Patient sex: M
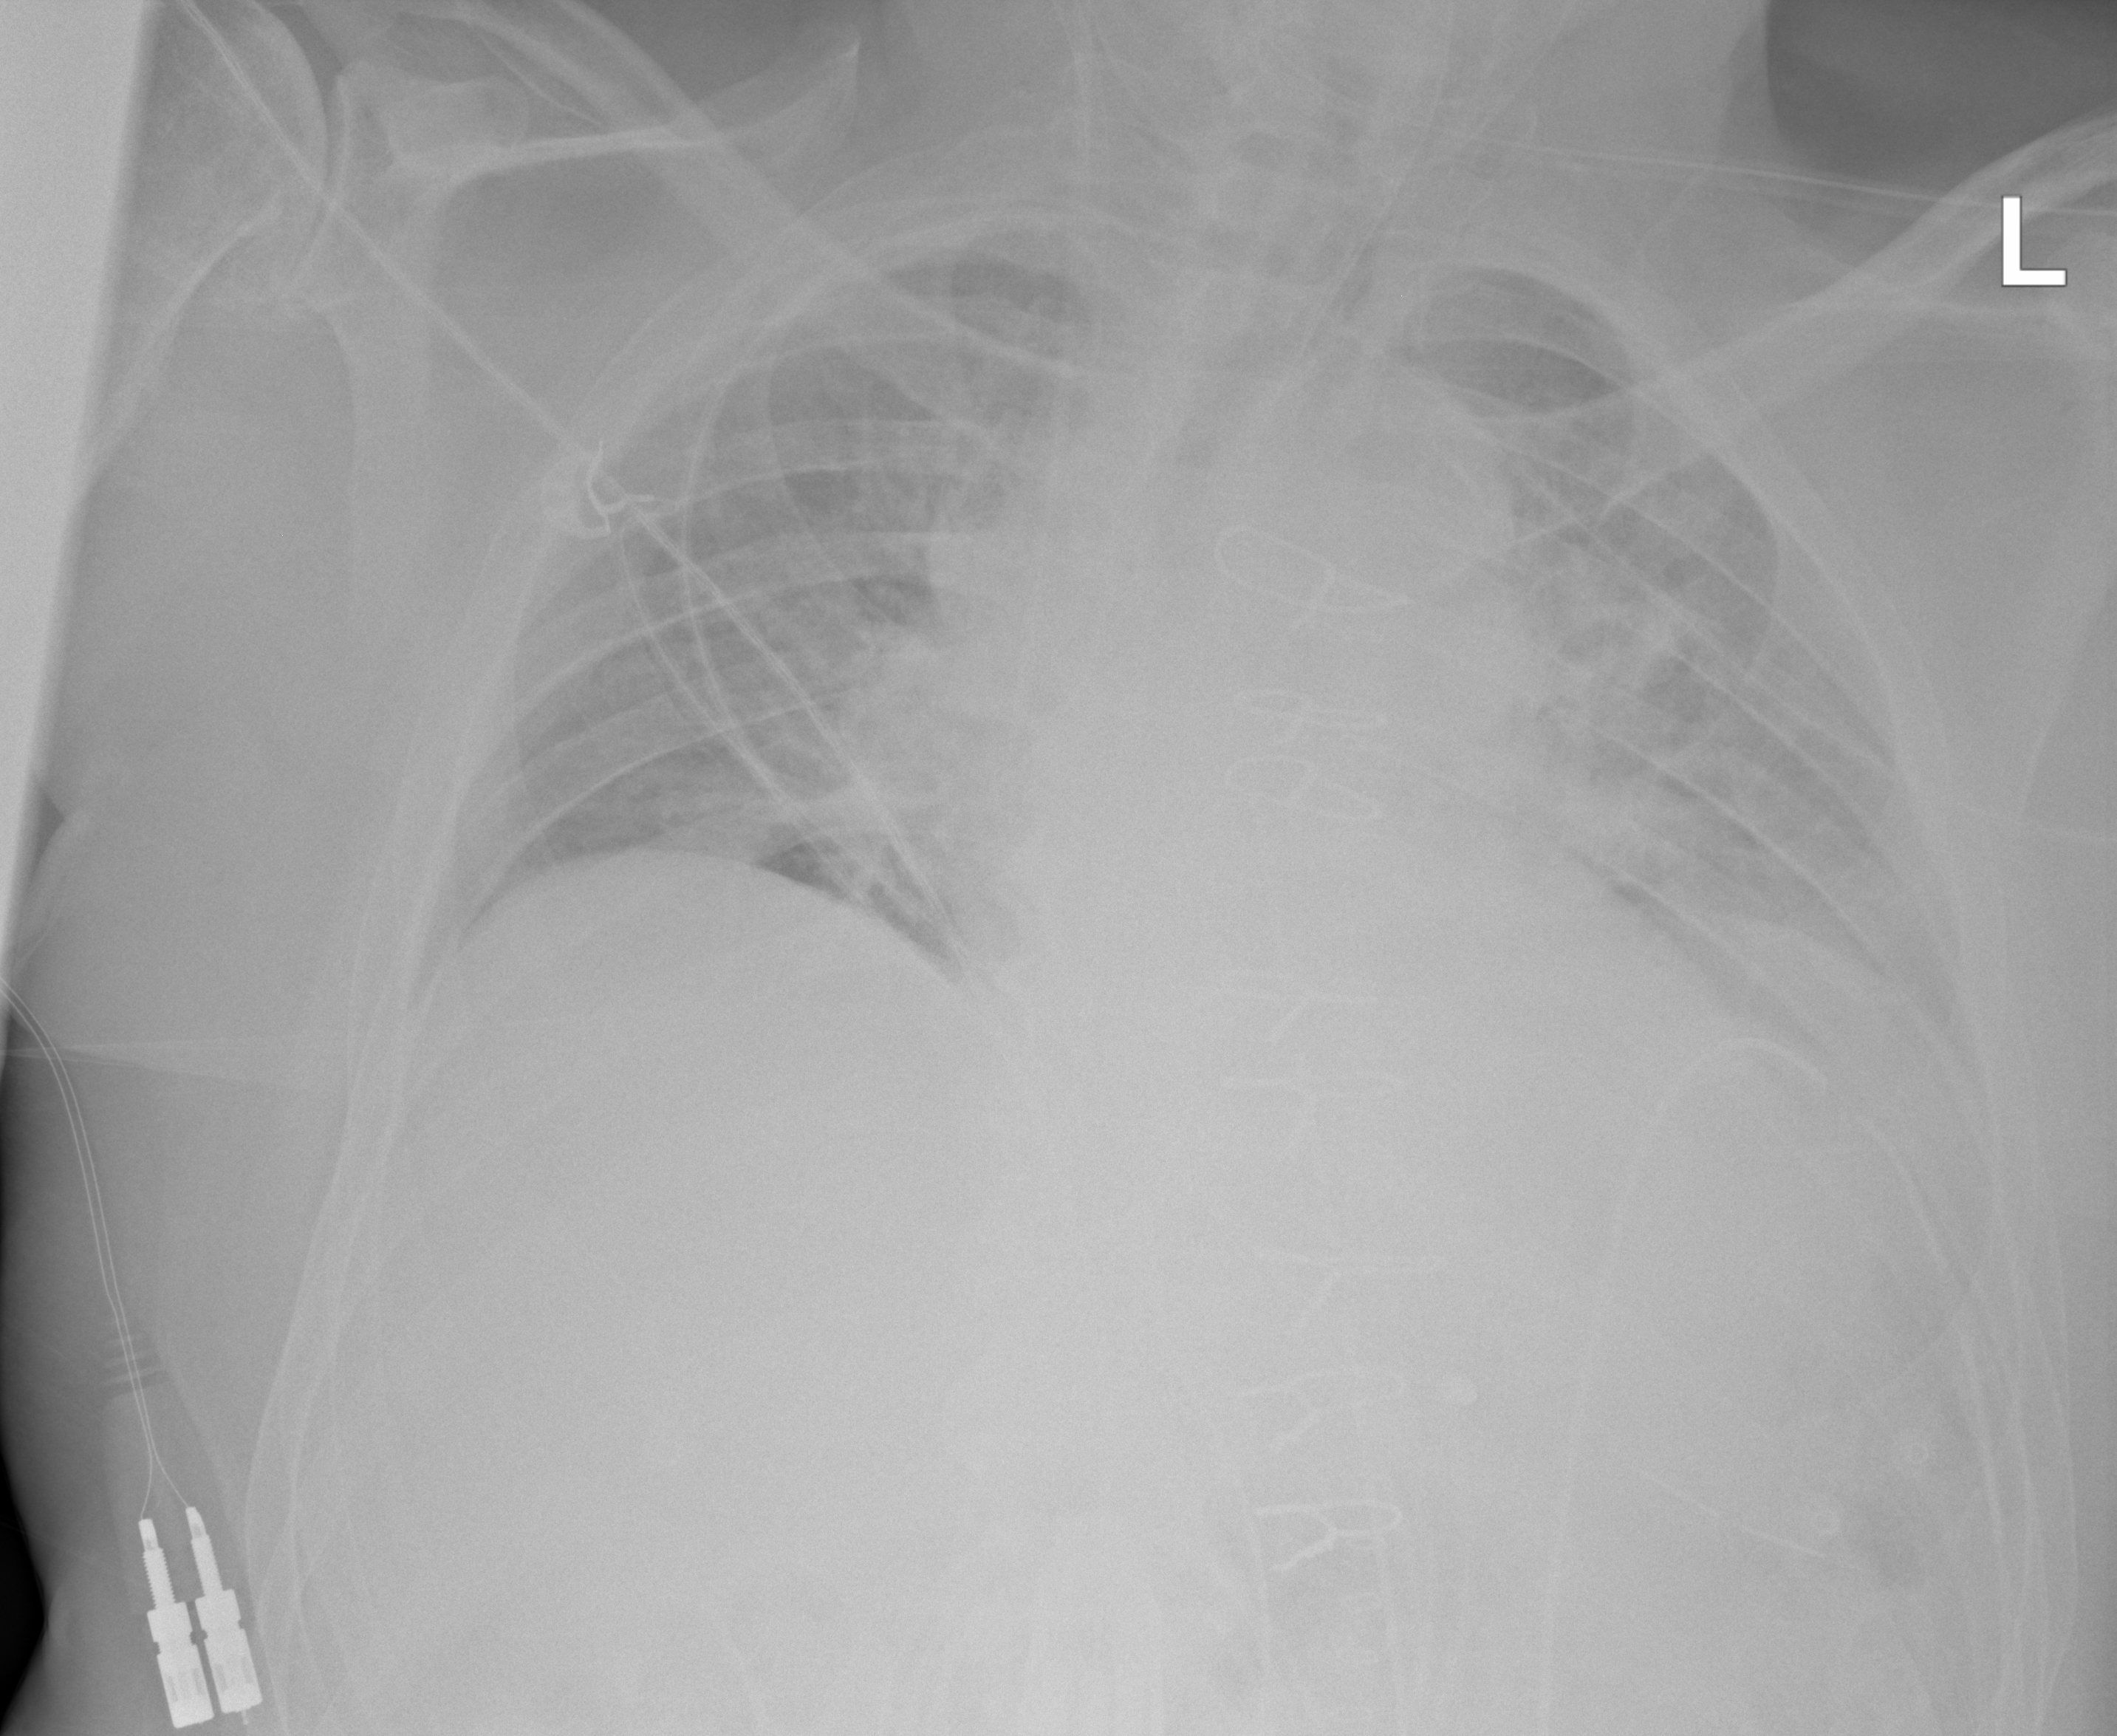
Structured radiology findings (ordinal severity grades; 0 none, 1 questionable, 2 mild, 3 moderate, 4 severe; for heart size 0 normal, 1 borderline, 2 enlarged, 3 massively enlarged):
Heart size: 2
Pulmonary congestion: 3
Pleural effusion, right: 0
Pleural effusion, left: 2
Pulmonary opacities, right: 0
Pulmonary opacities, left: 0
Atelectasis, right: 0
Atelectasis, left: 0